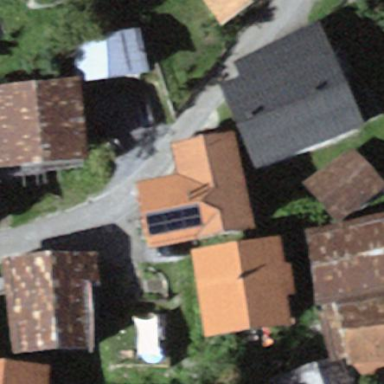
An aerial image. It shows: Simple and straightforward house.